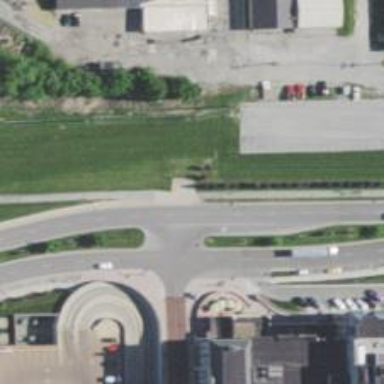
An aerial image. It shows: Asphalt cycleway with uncontrolled crossing.